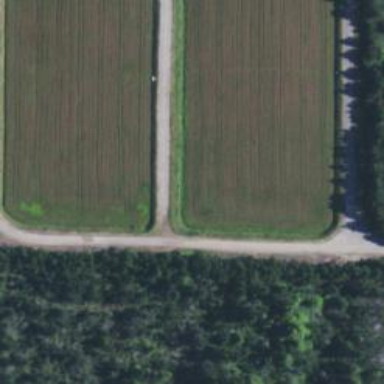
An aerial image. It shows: Farmland with cranberries as the main crop.